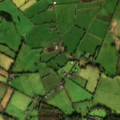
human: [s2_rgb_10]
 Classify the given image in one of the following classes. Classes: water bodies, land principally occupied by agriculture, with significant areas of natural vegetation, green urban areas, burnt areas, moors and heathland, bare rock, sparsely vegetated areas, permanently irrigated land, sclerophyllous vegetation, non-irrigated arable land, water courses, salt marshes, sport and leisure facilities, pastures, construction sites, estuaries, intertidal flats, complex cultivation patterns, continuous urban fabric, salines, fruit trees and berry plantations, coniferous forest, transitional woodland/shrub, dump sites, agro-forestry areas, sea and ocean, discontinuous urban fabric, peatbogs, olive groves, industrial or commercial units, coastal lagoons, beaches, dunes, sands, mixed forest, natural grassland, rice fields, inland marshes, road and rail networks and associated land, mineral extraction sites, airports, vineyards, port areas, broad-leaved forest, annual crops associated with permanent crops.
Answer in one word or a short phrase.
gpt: pastures, land principally occupied by agriculture, with significant areas of natural vegetation